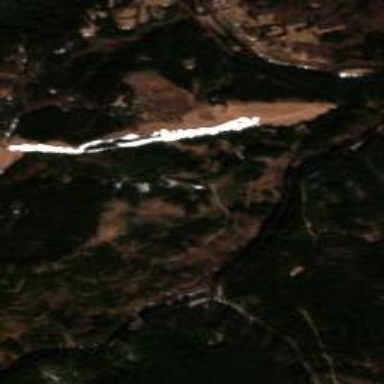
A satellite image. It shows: Clearcut area created by human activity.